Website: bh-photo
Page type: receipt
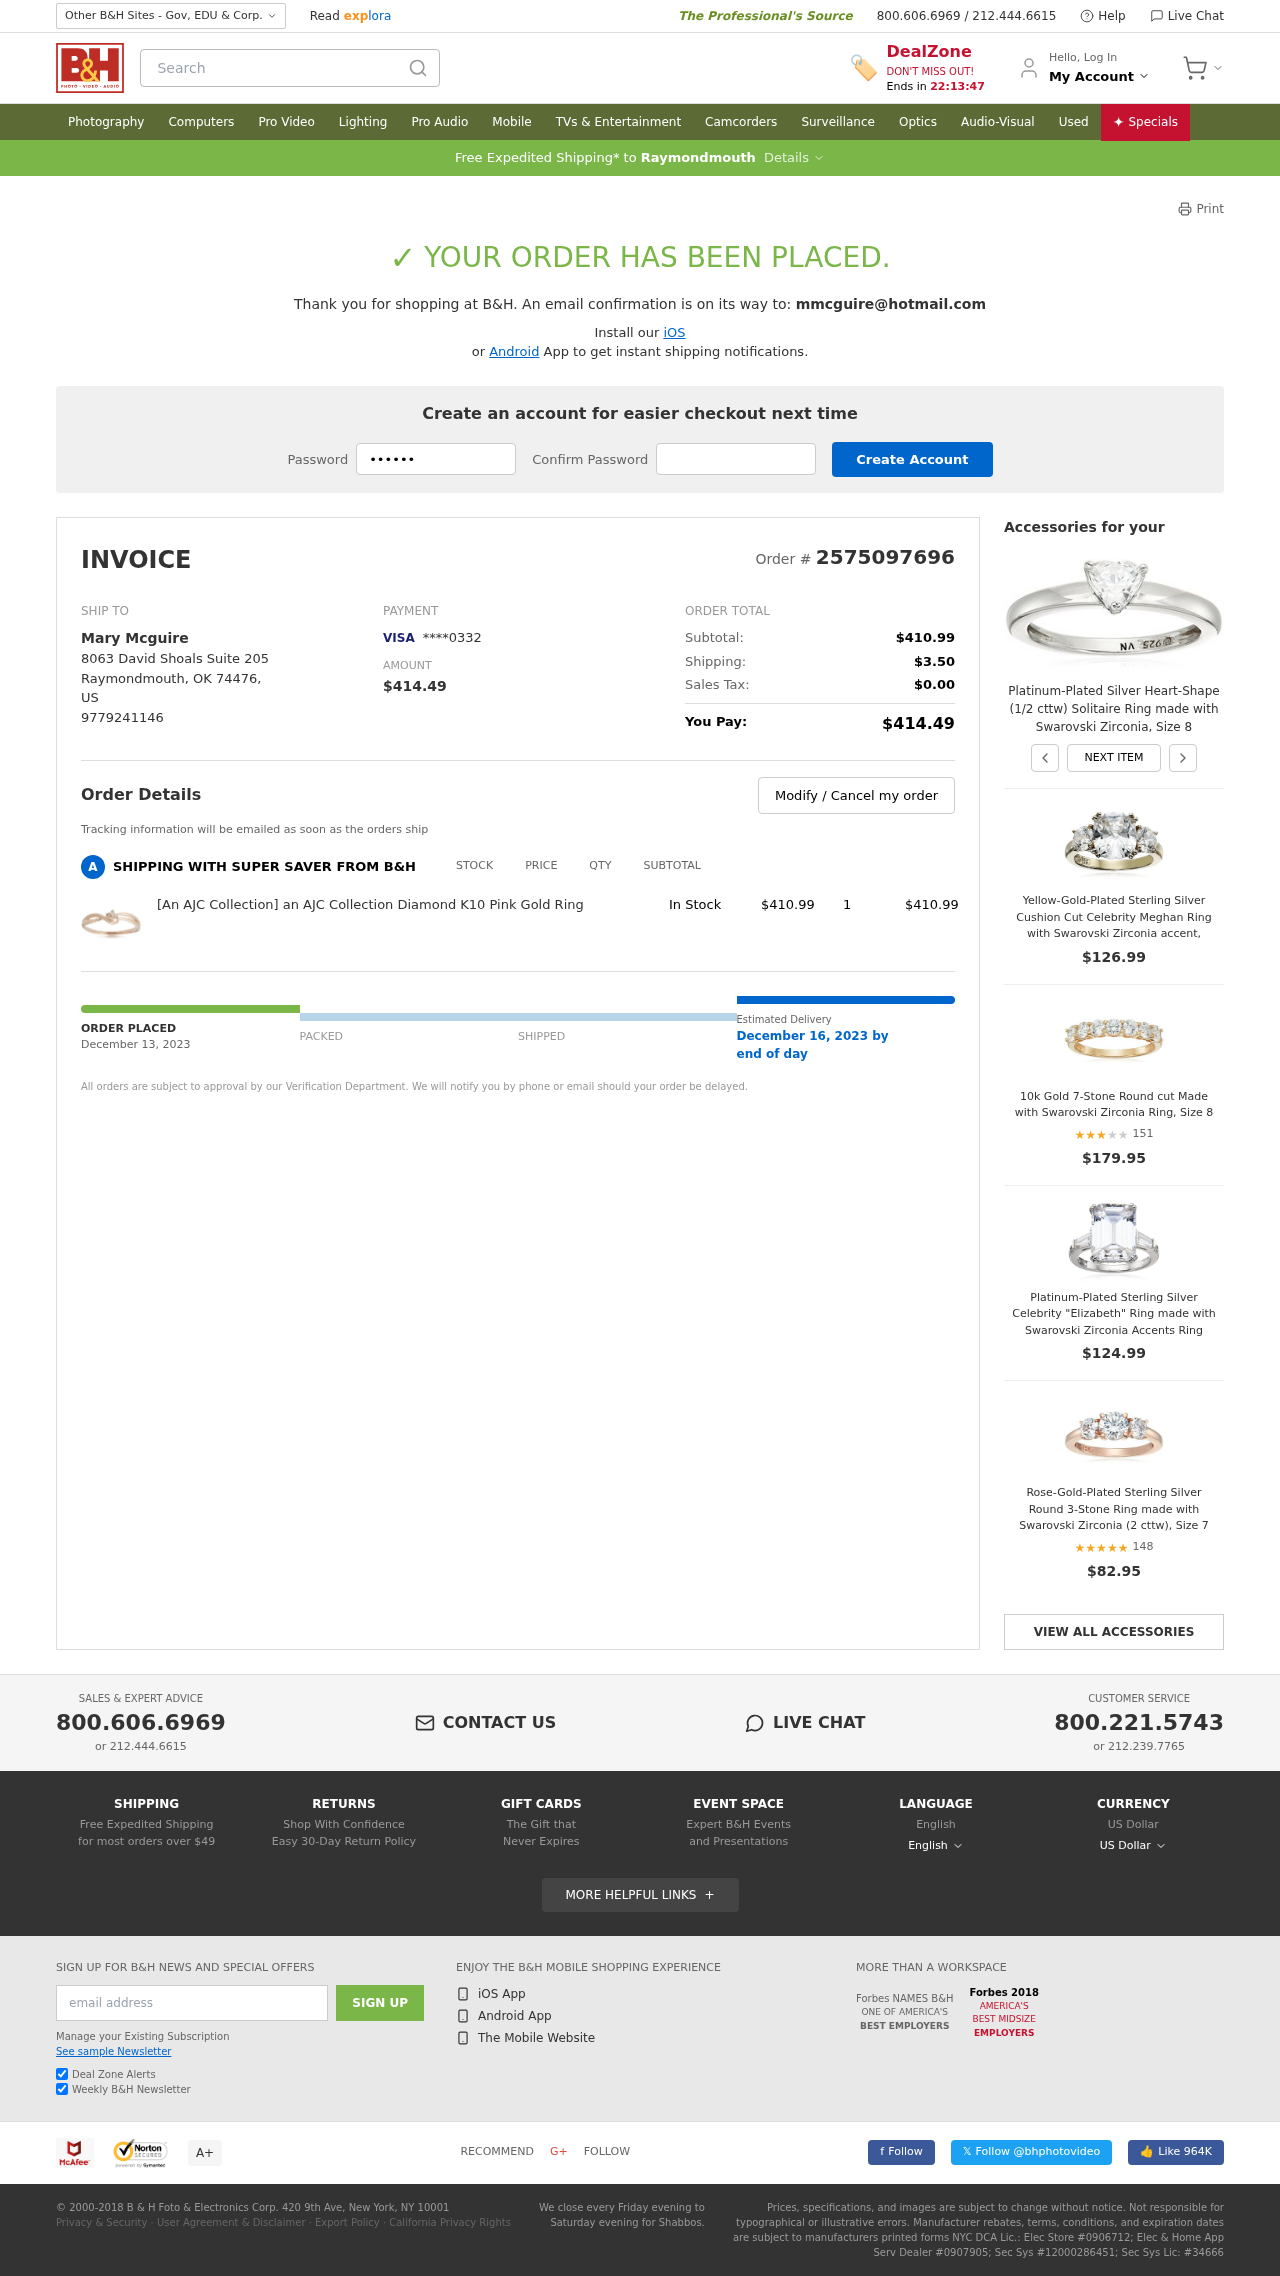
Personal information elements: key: PII_CARD_LAST4
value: ****0332
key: PII_CARD_TYPE
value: VISA
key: PII_CITY
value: Raymondmouth
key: PII_COUNTRY_CODE
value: US
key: PII_EMAIL
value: mmcguire@hotmail.com
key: PII_FULLNAME
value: Mary Mcguire
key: PII_PHONE
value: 9779241146
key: PII_POSTCODE
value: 74476
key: PII_STATE_ABBR
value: OK
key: PII_STREET
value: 8063 David Shoals Suite 205
Product elements: key: PRODUCT1_NAME
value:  [An AJC Collection] an AJC Collection Diamond K10 Pink Gold Ring
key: PRODUCT1_PRICE
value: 410.99
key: PRODUCT1_QUANTITY
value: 1
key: PRODUCT2_NAME
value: Platinum-Plated Silver Heart-Shape (1/2 cttw) Solitaire Ring made with Swarovski Zirconia, Size 8
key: PRODUCT3_NAME
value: Yellow-Gold-Plated Sterling Silver Cushion Cut Celebrity Meghan Ring with Swarovski Zirconia accent,
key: PRODUCT3_PRICE
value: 126.99
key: PRODUCT4_NAME
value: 10k Gold 7-Stone Round cut Made with Swarovski Zirconia Ring, Size 8
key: PRODUCT4_NUM_RATINGS
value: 151
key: PRODUCT4_PRICE
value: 179.95
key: PRODUCT4_RATING
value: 3.2
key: PRODUCT5_NAME
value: Platinum-Plated Sterling Silver Celebrity "Elizabeth" Ring made with Swarovski Zirconia Accents Ring
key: PRODUCT5_PRICE
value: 124.99
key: PRODUCT6_NAME
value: Rose-Gold-Plated Sterling Silver Round 3-Stone Ring made with Swarovski Zirconia (2 cttw), Size 7
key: PRODUCT6_NUM_RATINGS
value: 148
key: PRODUCT6_PRICE
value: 82.95
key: PRODUCT6_RATING
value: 4.8
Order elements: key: ORDER_ID
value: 2575097696
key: ORDER_TOTAL
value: $414.49
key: ORDER_SUBTOTAL
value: $410.99
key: ORDER_SHIPPING_COST
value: $3.50
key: ORDER_TAX
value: $0.00
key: ORDER_DATE
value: December 13, 2023
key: ORDER_DELIVERY_DATE
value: December 16, 2023 by
Search elements: key: HEADER_SEARCH
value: Search